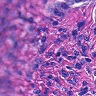
Metastatic tissue present: yes